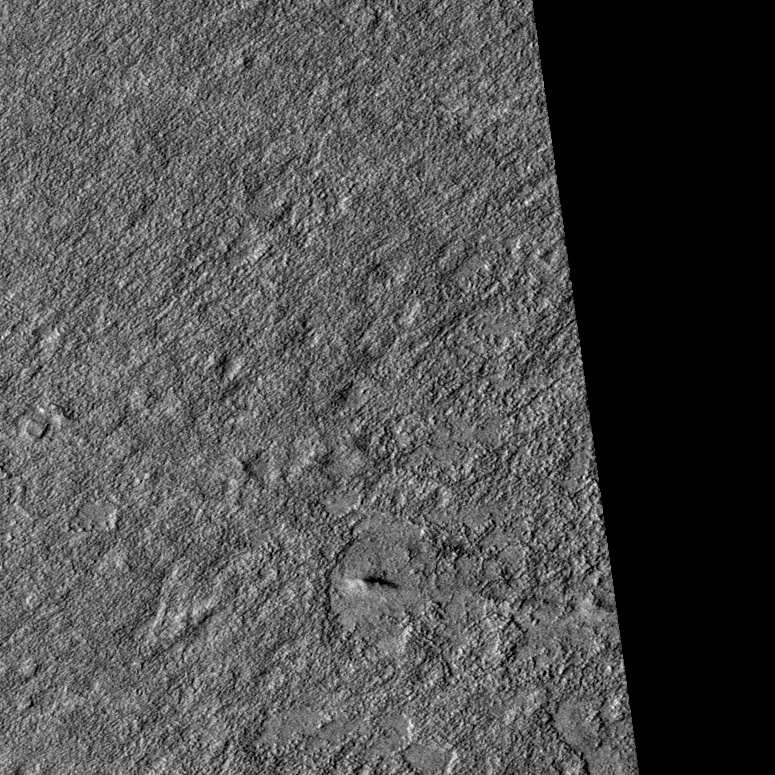
Label: dustdevil